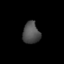
Tissue: lung
Cell type: Smooth muscle cells
Senescence score: 0.5481
Nuclear area (px): 362
Mean DAPI intensity: 79.11